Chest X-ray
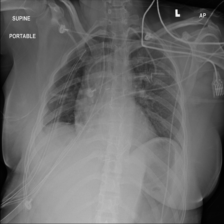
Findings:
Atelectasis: negative
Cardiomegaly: negative
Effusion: negative
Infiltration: negative
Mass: negative
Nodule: negative
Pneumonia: negative
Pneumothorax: negative
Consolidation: negative
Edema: negative
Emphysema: negative
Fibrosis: negative
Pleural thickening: negative
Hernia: negative